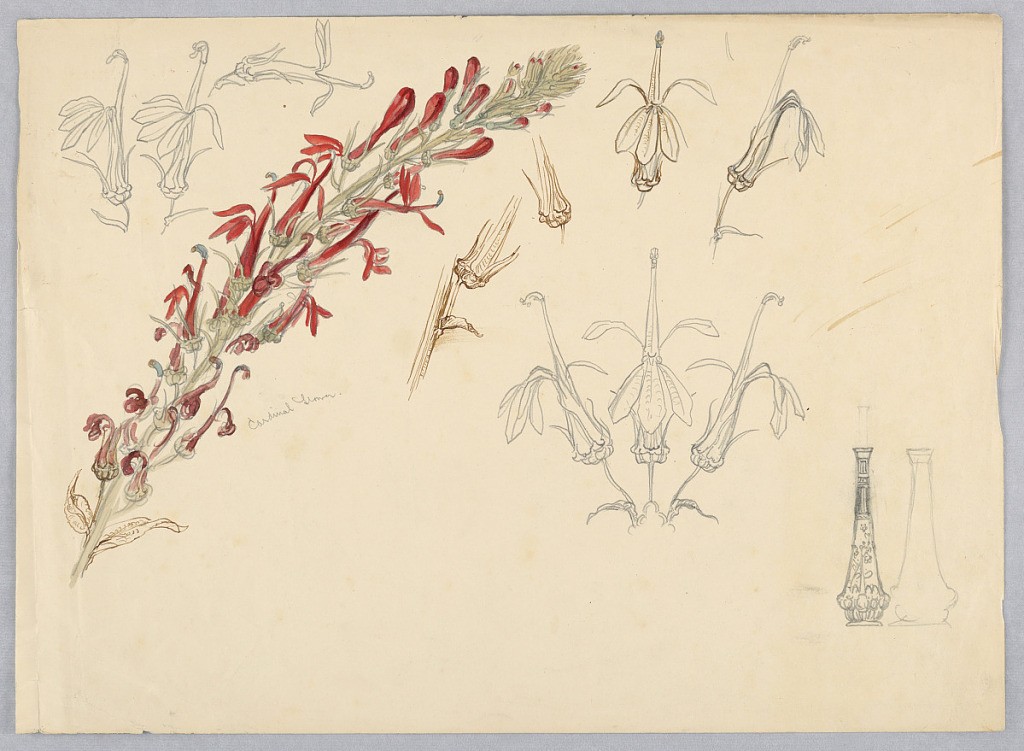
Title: Cardinal Flower
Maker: Samuel Colman, American, 1832–1920
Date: ca. 1880
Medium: Brush and watercolor, pen and brown ink, graphite on cream paper
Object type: Drawing
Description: Stem and red flowers in watercolors, left. Pen and graphite studies of flowers. Sketch of design for vase, lower right. Verso: studies of climatis, leaves and yellow fern, and peas.